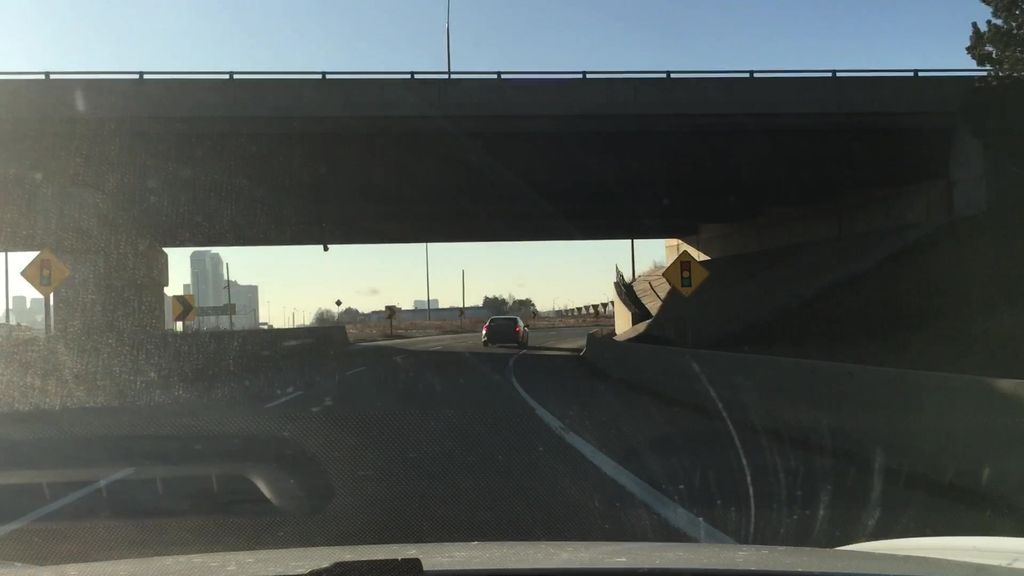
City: toronto